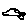
Label: car